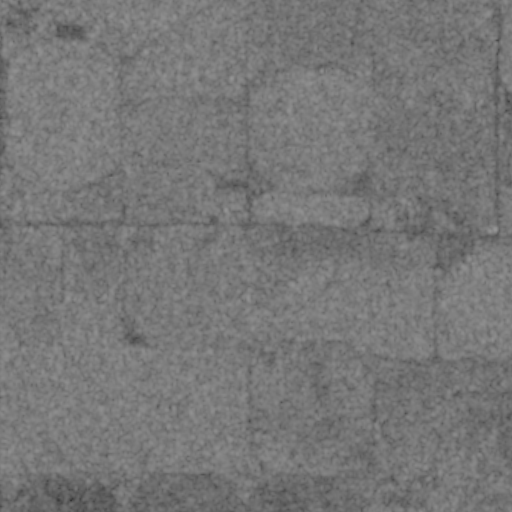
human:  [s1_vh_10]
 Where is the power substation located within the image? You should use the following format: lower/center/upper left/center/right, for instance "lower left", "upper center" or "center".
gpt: The power substation is located in the center right of the image.
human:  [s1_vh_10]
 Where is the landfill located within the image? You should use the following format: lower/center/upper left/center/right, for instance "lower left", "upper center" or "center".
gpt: There is no landfill in the image.

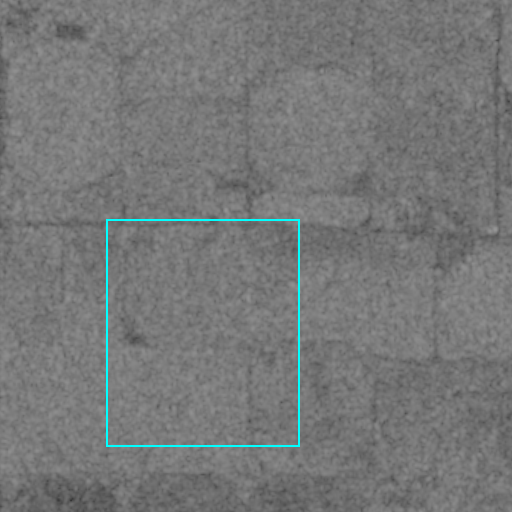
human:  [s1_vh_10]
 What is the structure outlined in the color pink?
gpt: There is no pink outline.
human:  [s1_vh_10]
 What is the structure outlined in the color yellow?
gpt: There is no structure outlined in yellow.